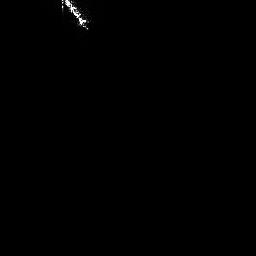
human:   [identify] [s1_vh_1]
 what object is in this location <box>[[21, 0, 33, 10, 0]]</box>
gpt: <ref>1 medium ship at the top left</ref>